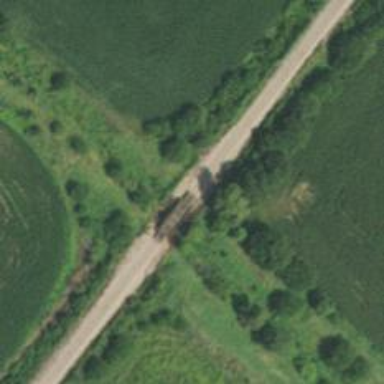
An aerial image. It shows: Railway track.